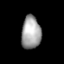
Tissue: lung
Cell type: Fibroblasts
Senescence score: 0.5727
Nuclear area (px): 626
Mean DAPI intensity: 161.744